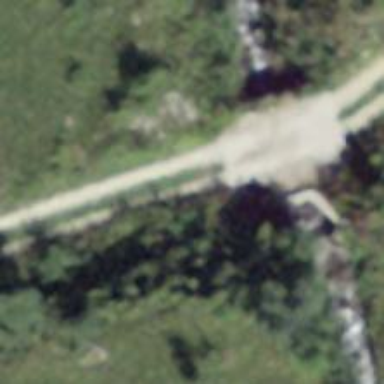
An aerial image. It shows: Track road on bridge.